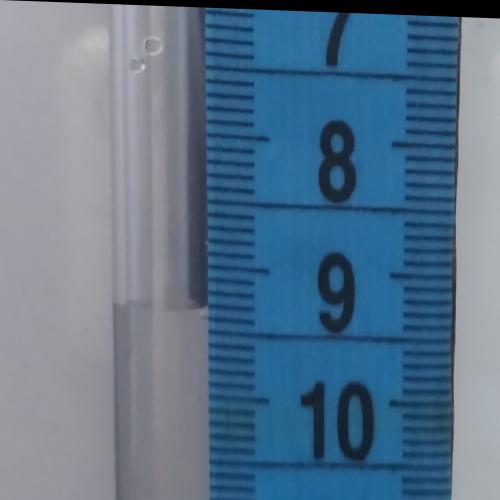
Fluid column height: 9.3 cm